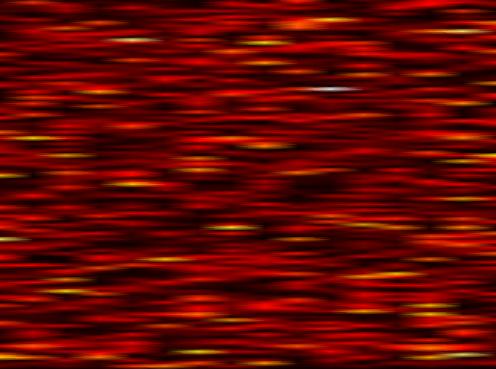
Label: FBMC